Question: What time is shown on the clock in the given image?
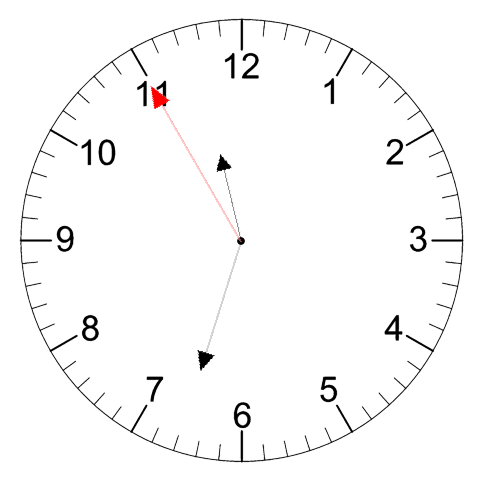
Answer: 11:32:55